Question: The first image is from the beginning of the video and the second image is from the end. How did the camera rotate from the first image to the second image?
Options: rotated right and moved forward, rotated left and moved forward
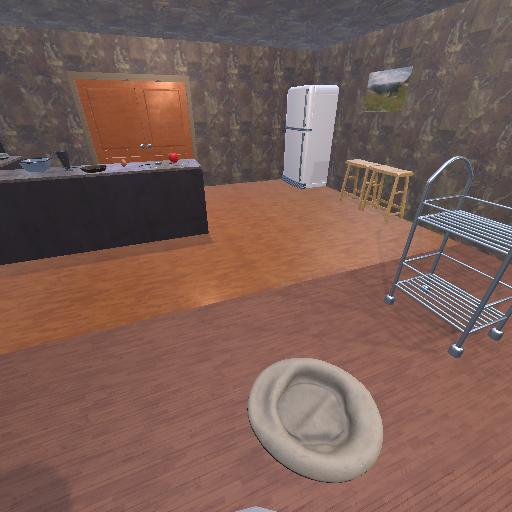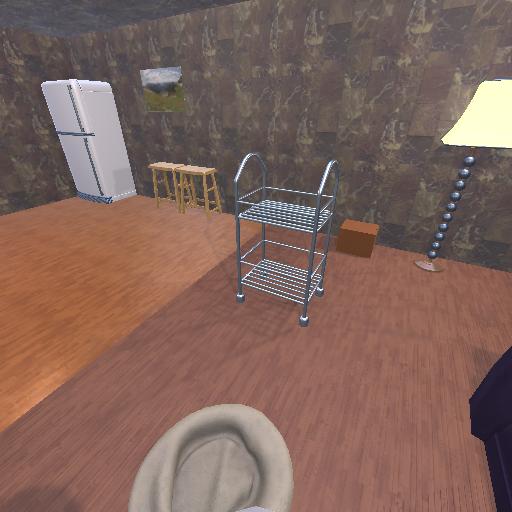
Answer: rotated right and moved forward